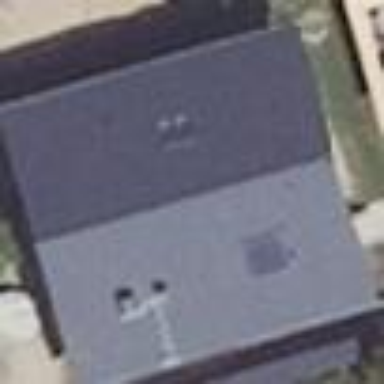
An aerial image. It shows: Building with gabled roof.